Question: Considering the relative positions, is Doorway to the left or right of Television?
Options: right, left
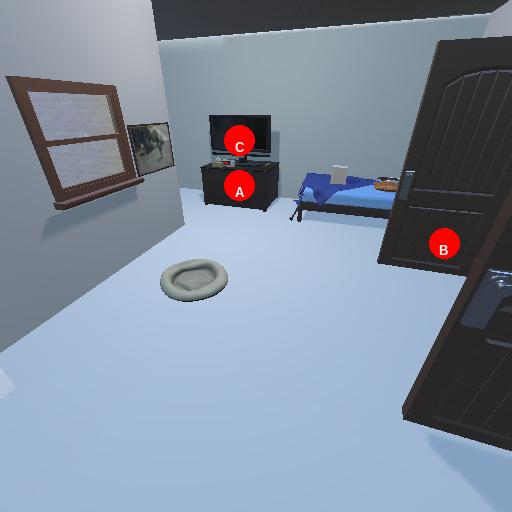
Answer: right